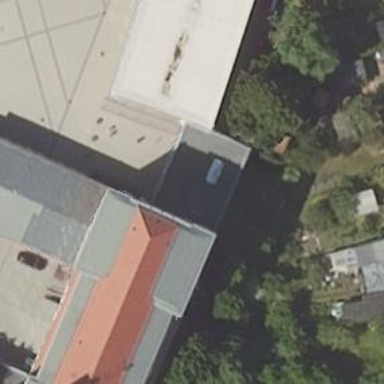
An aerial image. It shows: Building with flat black roof and red walls.